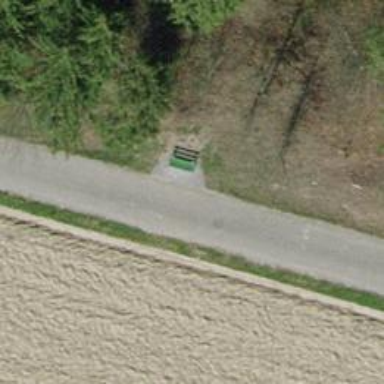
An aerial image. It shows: Bench for seating.